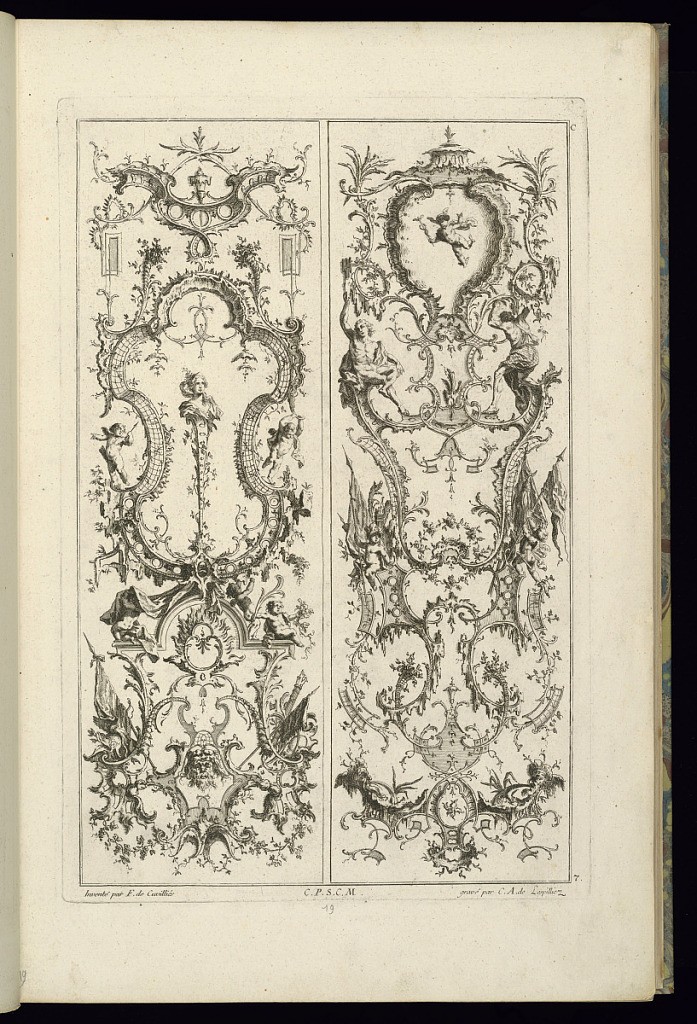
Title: Design for Two Panels of Ornament
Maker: François de Cuvilliés the Elder, Belgian, 1695 - 1768
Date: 1745
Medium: Etching and engraving on off-white laid paper
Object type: Print
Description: Design for two vertical panels of ornament. The left panel depicts a term of a woman within trelliswork; the right panel decpits putti holding flags and a baby Mercury at top center. The plate is signed and numbered.